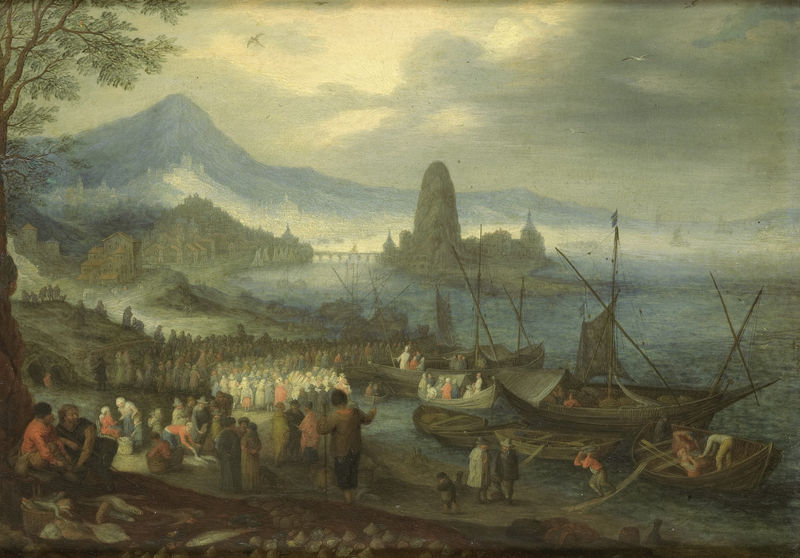
Titel: De prediking op het Meer van Galilea.
Künstler: Jan (I) Brueghel
Standort: Amsterdam
Institution: Rijksmuseum
Schlagwörter: berg, blau, himmel, meer, vogel, wasser, wolken, menschen, ufer, abend, licht, brücke, insel, boot, boote, küste, schiff, schiffe, strand, italien, hafen, wasse, mittelmeer, ursula, felzen, hohlbein, s hiffe, mens hen, onsel